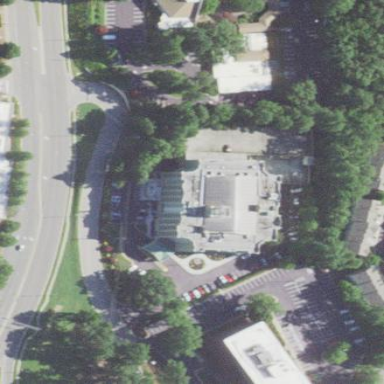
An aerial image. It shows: Hotel.